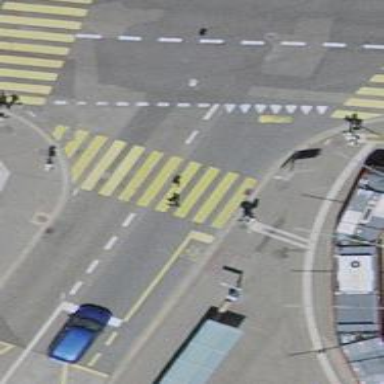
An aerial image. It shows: Crossing equipped with traffic signals. It is zebra crossing.